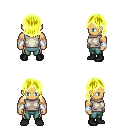
a pixel art fantasy rpg character, male body template, human, tanned skin, white sleeveless shirt, teal pants, gold long bangs hairstyle, white cloth bracers, black shoes, four views (front, back, left, right), 2x2 character sprite sheet, small pixel art, hard edges, no anti-aliasing